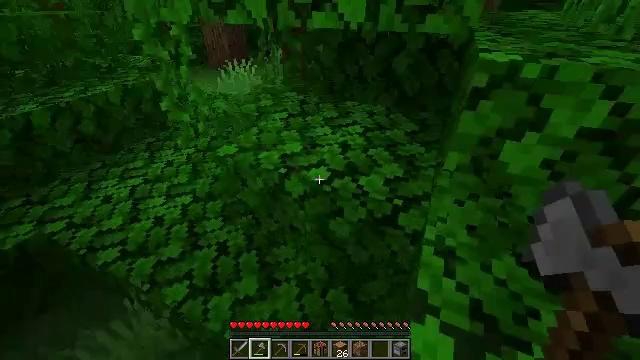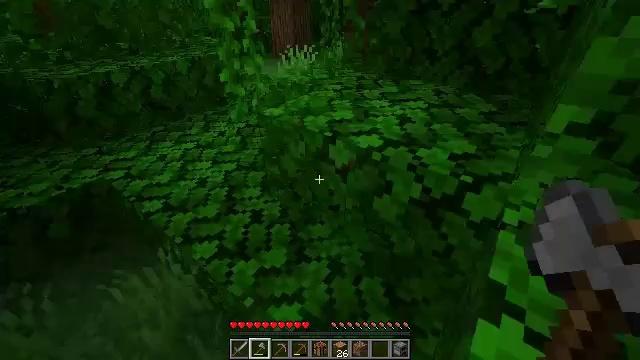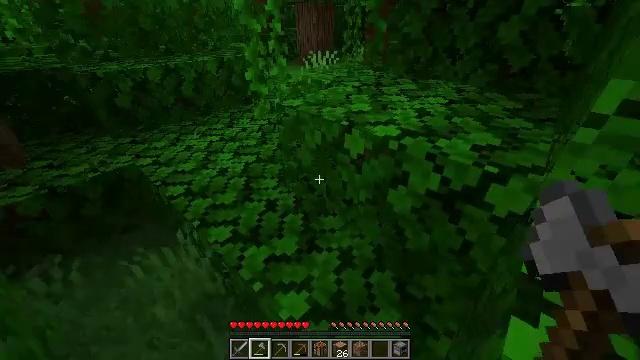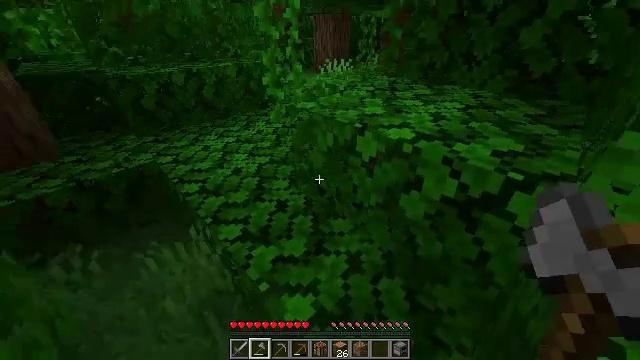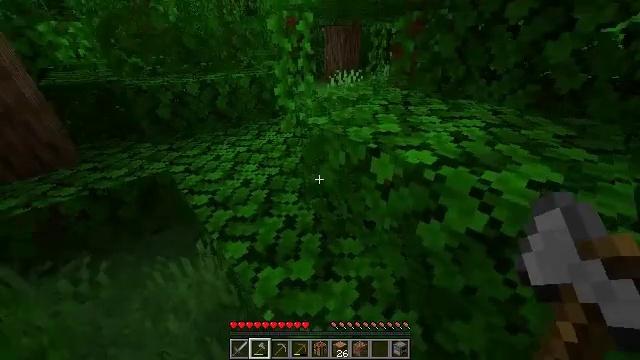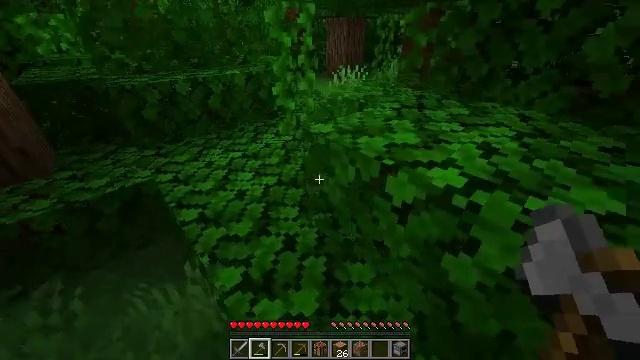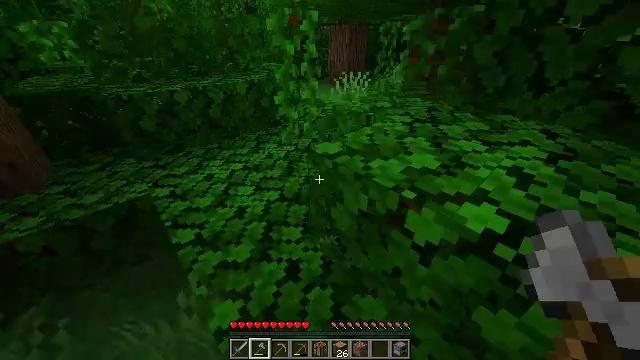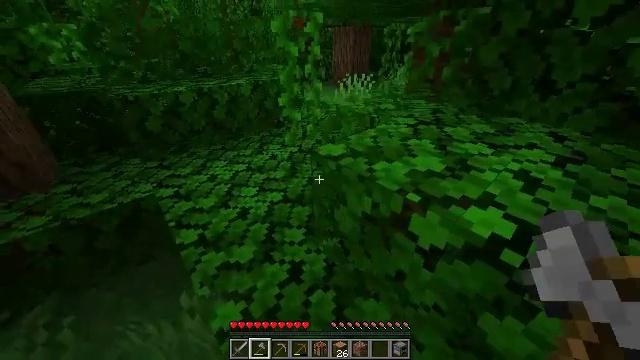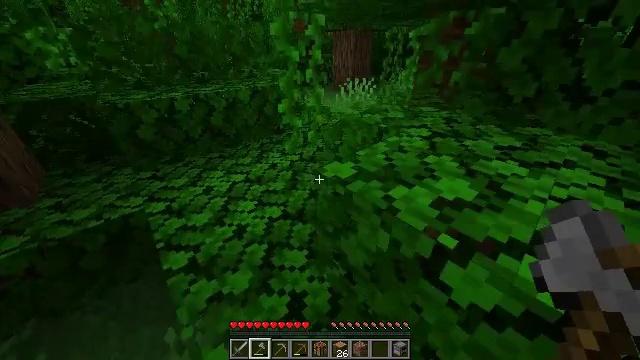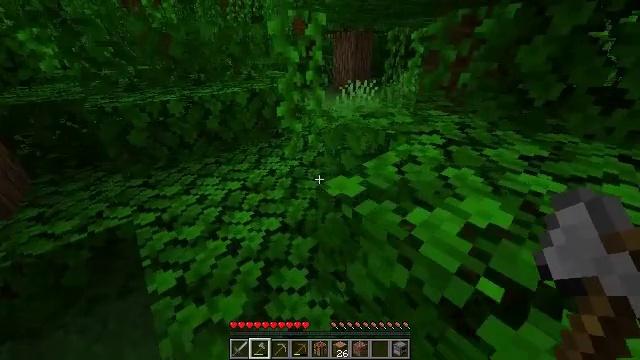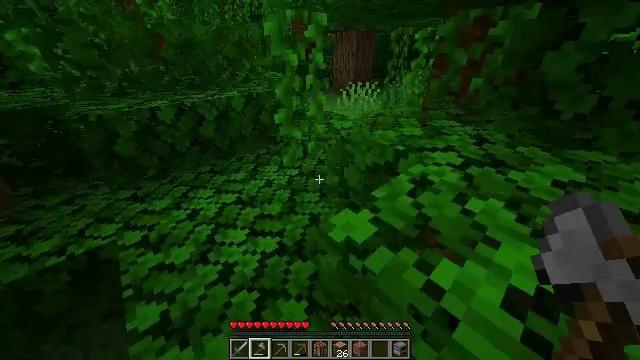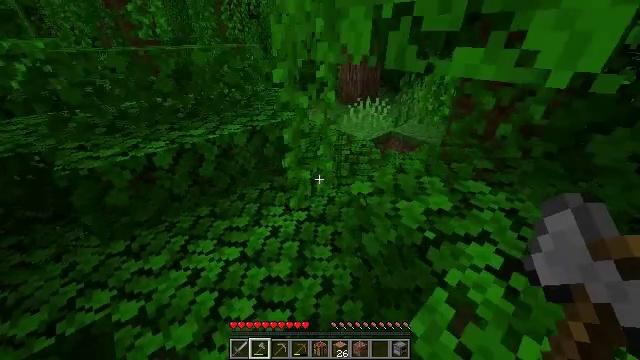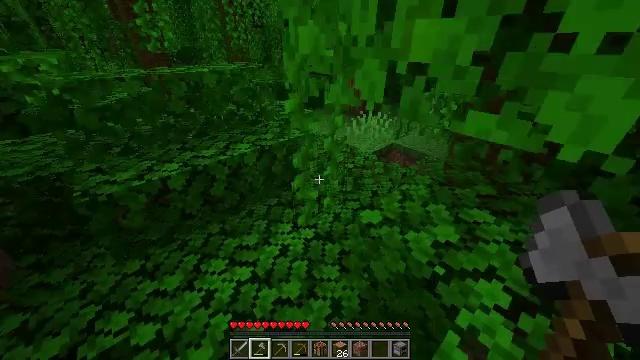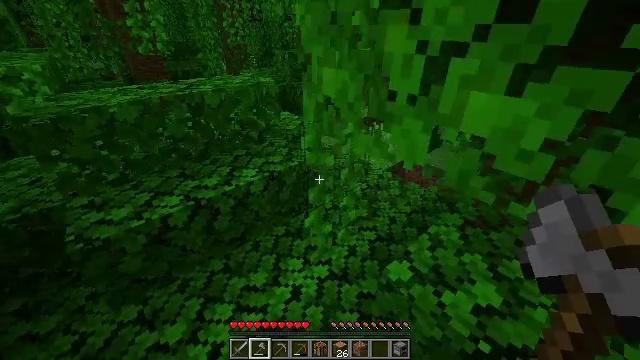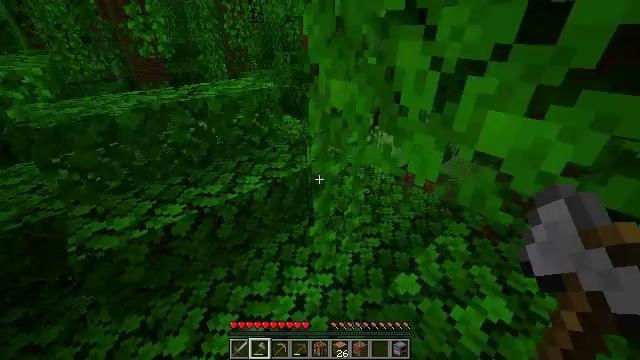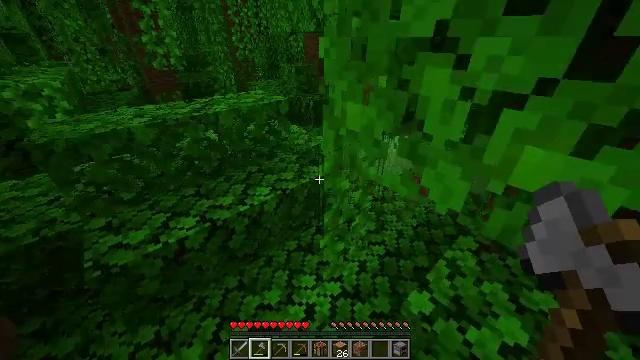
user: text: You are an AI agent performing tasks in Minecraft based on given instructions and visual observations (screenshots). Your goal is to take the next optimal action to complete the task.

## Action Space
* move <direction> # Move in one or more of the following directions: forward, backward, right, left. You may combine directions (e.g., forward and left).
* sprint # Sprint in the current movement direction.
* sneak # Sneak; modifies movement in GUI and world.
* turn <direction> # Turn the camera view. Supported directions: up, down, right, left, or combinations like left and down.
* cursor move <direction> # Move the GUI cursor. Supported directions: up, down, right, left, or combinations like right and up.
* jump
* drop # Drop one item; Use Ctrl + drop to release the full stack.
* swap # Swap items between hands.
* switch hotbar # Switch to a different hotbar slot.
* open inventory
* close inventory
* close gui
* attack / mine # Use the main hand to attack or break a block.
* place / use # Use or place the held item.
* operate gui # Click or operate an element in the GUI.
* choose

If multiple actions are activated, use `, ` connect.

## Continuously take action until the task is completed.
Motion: motion action
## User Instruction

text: Attack bamboo to gather it.
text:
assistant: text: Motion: move forward, sprint, turn left
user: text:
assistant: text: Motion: move forward, sprint, turn left
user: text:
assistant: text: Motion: move forward, sprint, turn left
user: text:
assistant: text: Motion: move forward, sprint, turn left
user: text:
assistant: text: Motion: move forward, sprint
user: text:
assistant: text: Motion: move forward, sprint
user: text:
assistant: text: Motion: move forward, sprint
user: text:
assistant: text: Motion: move forward, sprint
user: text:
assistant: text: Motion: move forward, sprint
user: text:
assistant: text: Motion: move forward, sprint, jump
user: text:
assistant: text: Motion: move forward, sprint, jump
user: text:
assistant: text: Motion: move forward, sprint, jump
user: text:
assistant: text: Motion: move forward, sprint, jump
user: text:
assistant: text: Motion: move forward, sprint, jump
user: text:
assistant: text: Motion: move forward, sprint, jump
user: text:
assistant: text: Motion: move forward, sprint
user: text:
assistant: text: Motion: move forward, sprint
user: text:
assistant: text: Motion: move forward, sprint
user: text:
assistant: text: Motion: move forward, sprint
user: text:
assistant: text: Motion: move forward, sprint
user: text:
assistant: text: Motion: move forward, sprint, turn right and up
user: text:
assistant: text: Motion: move forward, sprint, turn right and up
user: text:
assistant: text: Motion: move forward, sprint, turn right and up
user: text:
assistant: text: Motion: move forward, sprint, turn right and up
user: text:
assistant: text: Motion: move forward, sprint, turn right
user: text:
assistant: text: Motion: move forward, sprint, turn right
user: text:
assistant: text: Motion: move forward, sprint, turn right and up
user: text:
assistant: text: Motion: move forward, sprint, turn right and up
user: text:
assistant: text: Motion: move forward, sprint, turn right and up
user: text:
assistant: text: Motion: move forward, sprint, turn right